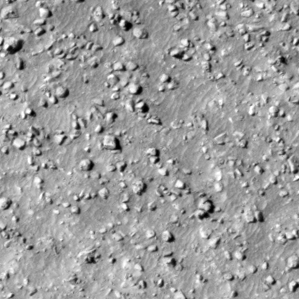
Label: non_frost